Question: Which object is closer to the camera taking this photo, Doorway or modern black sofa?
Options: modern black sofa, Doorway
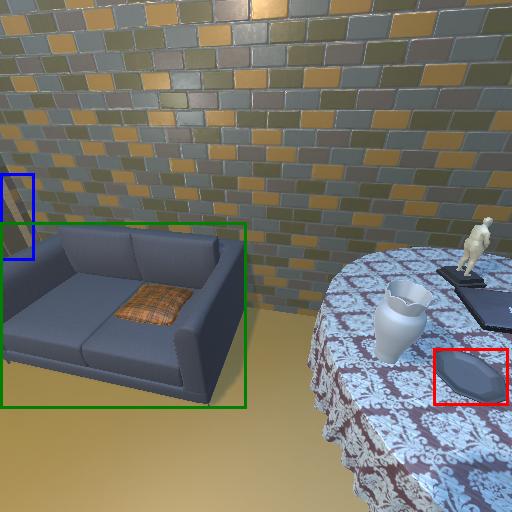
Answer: modern black sofa